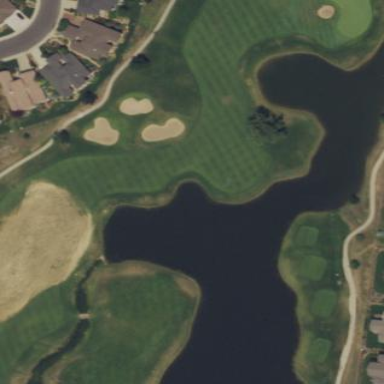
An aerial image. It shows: Grassy area designated as golf fairway.